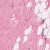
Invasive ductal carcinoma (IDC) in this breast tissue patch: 0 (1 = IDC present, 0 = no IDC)